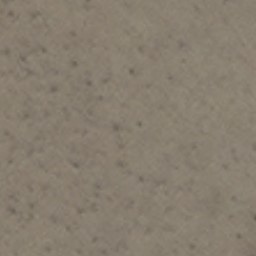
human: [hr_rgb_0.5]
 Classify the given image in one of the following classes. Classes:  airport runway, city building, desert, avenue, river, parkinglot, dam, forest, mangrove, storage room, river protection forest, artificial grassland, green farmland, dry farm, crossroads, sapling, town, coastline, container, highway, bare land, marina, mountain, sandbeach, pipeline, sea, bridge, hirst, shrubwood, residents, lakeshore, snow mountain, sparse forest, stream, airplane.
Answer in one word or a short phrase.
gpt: bare land